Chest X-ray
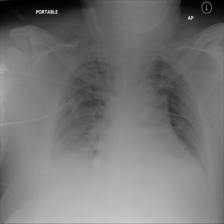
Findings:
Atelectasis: negative
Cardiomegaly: negative
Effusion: negative
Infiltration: negative
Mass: negative
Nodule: negative
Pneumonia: negative
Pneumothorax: negative
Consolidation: negative
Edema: negative
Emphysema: negative
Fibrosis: negative
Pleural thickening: negative
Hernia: negative